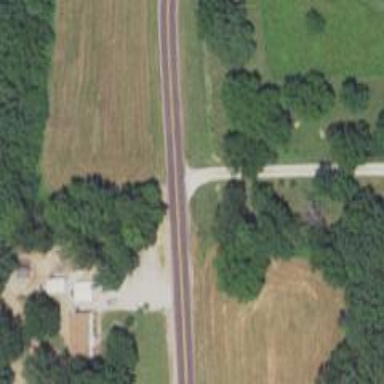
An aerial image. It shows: Driveway leading to service road.